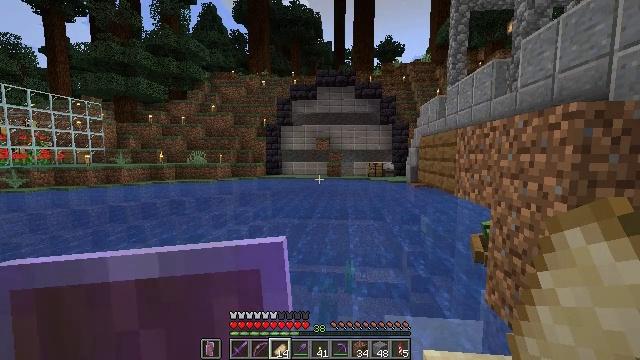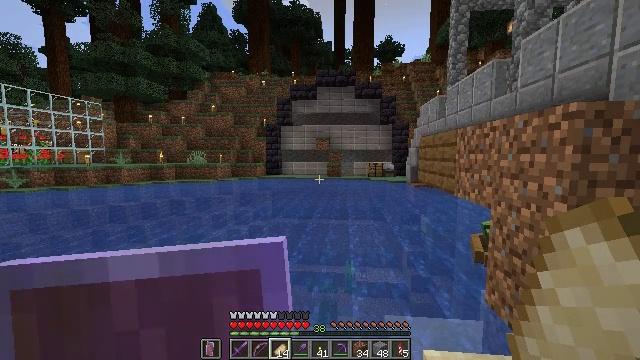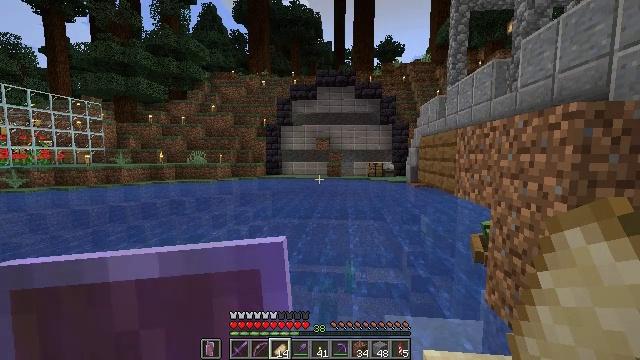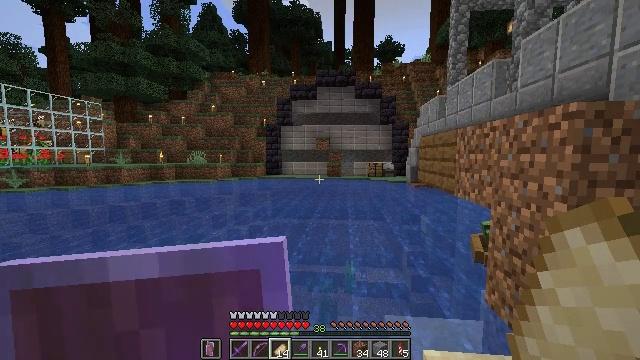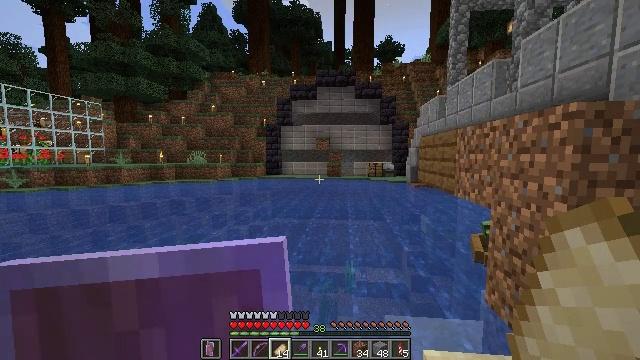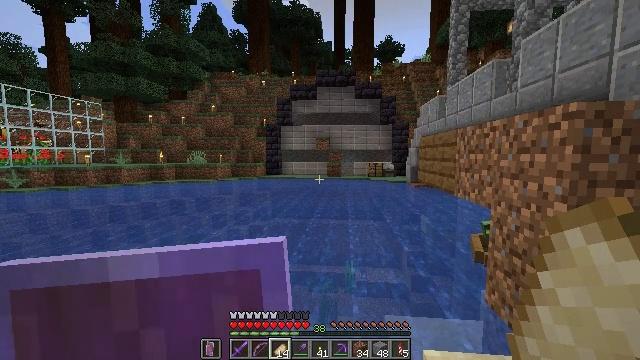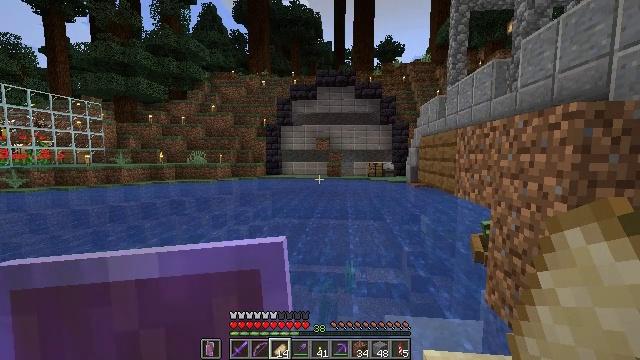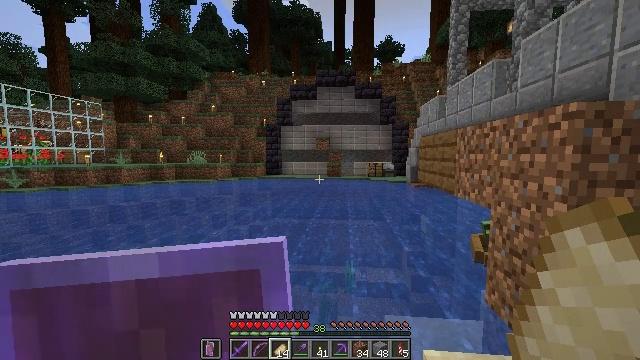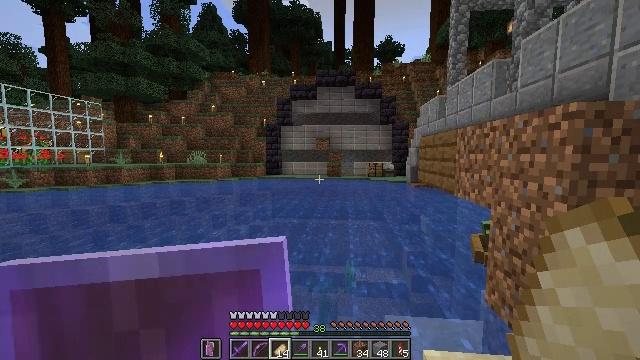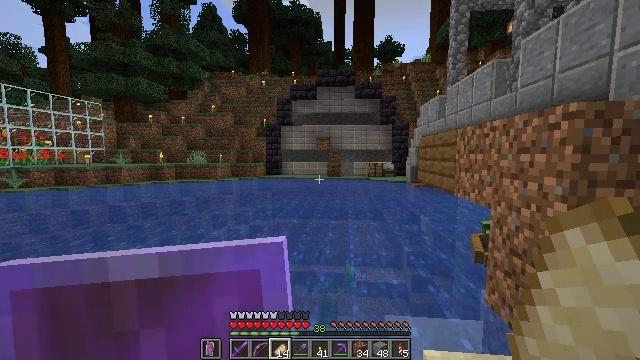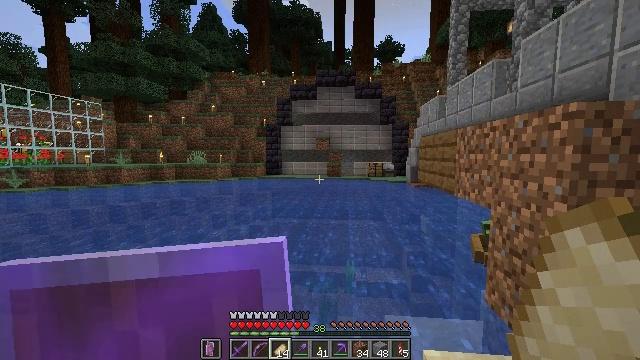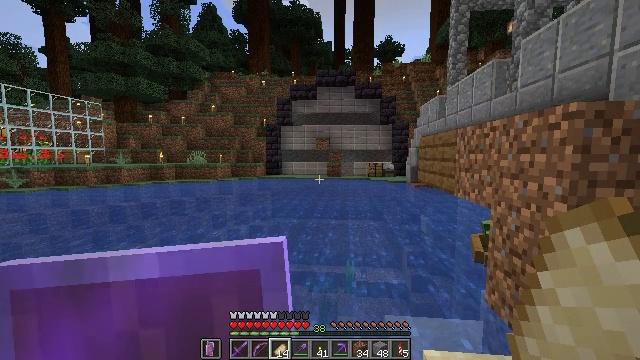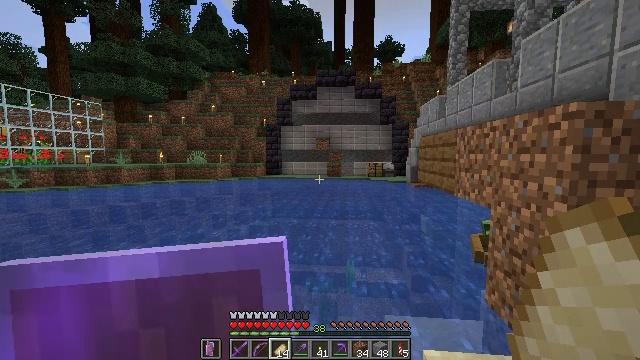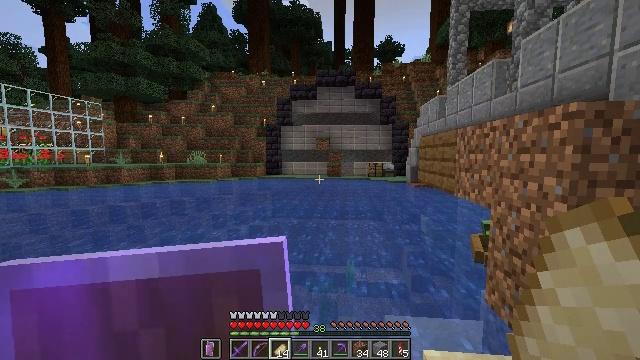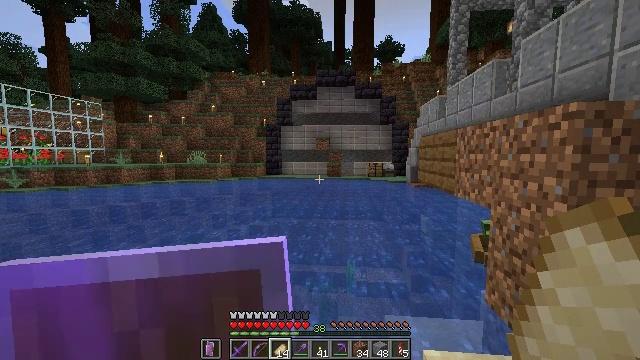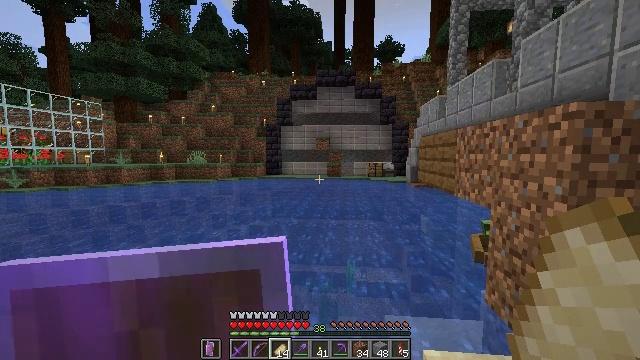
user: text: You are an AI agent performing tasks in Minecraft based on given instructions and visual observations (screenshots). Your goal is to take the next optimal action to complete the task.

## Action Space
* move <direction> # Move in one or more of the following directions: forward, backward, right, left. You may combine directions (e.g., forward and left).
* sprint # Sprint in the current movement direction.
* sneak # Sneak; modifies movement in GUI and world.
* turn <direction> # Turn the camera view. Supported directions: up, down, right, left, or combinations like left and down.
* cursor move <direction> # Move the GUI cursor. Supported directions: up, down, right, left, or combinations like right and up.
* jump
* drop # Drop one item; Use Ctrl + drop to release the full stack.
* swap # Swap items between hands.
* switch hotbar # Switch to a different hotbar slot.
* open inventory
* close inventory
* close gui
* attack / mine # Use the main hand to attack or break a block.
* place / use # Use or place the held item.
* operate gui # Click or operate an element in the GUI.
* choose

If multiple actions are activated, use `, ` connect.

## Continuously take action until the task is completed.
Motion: motion action
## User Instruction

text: Mine the wall torch to remove it.
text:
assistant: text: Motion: no_op
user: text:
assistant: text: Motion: no_op
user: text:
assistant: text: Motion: no_op
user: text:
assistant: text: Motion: no_op
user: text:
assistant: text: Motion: no_op
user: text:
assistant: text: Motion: no_op
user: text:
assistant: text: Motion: no_op
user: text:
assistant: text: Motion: no_op
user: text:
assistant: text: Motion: no_op
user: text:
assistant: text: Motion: no_op
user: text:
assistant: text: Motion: no_op
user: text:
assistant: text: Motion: no_op
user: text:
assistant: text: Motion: no_op
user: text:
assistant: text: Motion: no_op
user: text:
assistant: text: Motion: no_op
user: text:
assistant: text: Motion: no_op
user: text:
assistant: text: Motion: no_op
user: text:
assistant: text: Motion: no_op
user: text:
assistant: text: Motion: no_op
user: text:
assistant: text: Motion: no_op
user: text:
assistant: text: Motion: no_op
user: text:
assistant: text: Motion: no_op
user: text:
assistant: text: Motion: no_op
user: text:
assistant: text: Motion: no_op
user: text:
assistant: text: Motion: no_op
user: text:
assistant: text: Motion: no_op
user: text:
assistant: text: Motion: no_op
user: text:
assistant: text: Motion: no_op
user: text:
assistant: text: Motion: no_op
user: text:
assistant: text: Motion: no_op